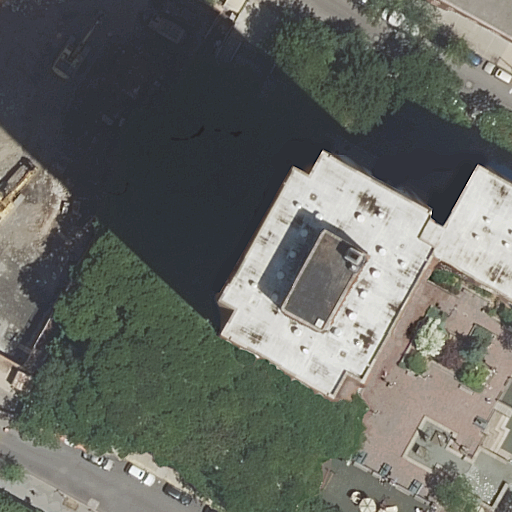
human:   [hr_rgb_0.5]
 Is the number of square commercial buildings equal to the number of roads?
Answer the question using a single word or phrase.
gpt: no

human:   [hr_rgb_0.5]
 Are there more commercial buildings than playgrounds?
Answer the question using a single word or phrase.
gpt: no

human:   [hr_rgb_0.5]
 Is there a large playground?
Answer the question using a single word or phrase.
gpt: yes

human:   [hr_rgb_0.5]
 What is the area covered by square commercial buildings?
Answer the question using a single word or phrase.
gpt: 0m2

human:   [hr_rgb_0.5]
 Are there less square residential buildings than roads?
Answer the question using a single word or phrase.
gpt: yes

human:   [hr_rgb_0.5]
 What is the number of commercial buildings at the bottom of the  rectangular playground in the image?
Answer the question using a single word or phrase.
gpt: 0

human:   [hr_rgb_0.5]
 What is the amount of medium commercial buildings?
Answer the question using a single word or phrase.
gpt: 0

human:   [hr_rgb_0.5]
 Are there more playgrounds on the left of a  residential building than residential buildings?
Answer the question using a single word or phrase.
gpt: no

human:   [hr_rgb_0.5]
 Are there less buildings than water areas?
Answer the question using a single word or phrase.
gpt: no

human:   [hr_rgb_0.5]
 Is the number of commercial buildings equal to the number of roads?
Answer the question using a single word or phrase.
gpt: no

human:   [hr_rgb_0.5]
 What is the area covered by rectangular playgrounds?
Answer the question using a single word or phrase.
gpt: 620m2

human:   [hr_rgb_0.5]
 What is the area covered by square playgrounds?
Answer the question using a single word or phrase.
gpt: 0m2

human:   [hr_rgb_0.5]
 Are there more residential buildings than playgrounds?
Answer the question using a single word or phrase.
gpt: yes

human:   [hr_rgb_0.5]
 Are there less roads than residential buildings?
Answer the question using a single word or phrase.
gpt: no

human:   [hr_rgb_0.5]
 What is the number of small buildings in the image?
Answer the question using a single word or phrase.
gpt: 0

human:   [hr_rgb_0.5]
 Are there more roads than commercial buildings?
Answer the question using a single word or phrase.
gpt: yes

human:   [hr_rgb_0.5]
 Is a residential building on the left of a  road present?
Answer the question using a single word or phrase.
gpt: yes

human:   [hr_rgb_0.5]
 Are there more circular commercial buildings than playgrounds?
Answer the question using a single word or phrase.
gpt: no

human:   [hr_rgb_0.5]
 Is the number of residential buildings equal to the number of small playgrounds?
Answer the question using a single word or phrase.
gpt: no

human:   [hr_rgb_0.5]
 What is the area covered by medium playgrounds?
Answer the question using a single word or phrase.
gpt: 0m2

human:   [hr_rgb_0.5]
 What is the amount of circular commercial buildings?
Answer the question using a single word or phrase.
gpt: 0

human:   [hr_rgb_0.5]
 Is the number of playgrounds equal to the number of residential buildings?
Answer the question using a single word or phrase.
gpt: no

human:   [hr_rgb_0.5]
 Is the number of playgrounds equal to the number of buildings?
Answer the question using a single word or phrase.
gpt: no

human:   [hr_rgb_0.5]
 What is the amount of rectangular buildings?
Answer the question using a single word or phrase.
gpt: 0

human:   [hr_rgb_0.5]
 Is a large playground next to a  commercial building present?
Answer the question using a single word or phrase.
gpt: no

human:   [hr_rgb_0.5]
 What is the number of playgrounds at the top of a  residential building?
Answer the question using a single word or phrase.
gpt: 1

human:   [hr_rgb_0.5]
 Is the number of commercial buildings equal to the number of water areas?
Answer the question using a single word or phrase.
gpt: yes

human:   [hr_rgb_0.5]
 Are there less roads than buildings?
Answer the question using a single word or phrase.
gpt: no

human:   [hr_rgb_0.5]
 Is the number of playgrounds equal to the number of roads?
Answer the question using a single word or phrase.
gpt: no

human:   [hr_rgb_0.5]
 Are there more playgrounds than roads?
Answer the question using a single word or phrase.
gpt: no

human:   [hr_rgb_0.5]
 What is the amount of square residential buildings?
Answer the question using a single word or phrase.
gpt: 0

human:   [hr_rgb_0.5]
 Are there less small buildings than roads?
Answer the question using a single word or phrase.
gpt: yes

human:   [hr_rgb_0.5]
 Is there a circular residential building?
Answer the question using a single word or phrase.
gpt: no

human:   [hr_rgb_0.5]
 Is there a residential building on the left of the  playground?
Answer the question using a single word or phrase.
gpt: yes

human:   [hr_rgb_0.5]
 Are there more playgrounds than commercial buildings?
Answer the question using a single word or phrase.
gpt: yes

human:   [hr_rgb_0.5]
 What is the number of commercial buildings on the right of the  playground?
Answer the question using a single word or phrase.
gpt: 0